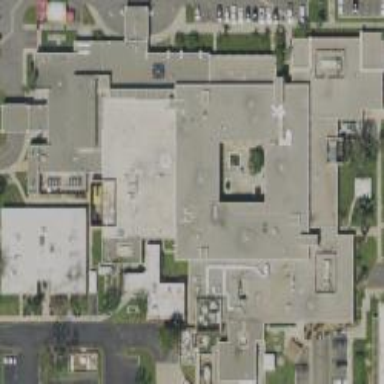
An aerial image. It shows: Hospital building.